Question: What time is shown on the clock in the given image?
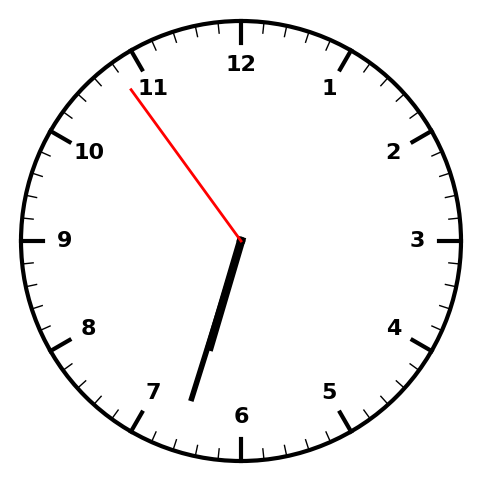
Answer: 06:32:54